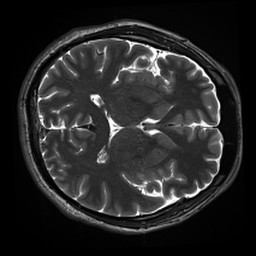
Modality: inplaneT2
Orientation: axial
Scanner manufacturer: siemens
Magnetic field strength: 3 T
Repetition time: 11 s
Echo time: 0.059 s